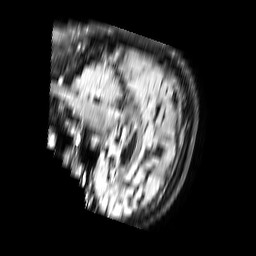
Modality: FLAIR
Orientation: sagittal
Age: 62
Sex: male
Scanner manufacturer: philips
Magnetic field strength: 3 T
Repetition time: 11 s
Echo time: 0.12 s